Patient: sex F, age 54
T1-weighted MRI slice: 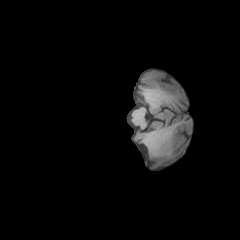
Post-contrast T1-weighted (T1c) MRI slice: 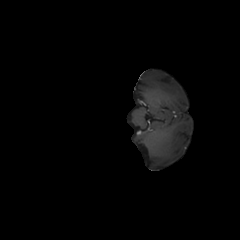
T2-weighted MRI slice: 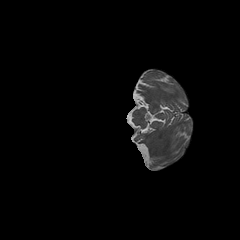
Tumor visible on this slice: no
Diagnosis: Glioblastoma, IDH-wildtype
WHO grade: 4